Question: What other past trips are shown?
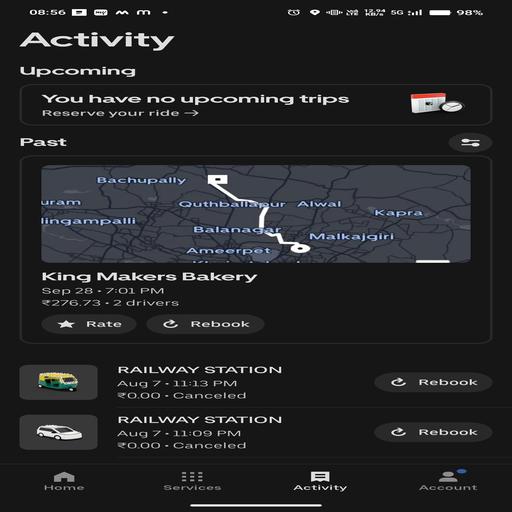
Answer: Railway Station